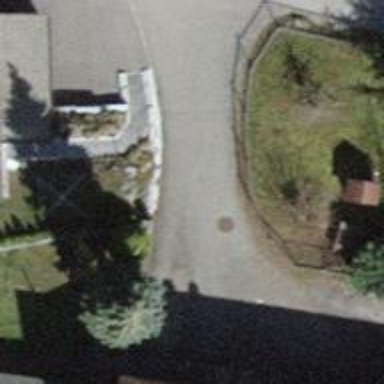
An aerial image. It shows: Driveway leading to service road.